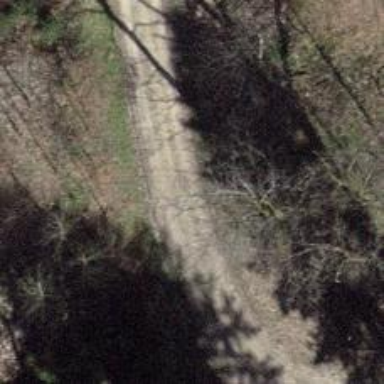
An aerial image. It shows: Gravel track with sidewalk.